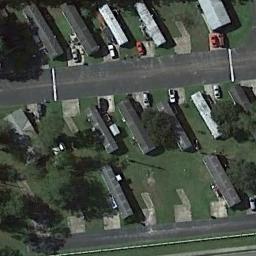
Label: mobile_home_park